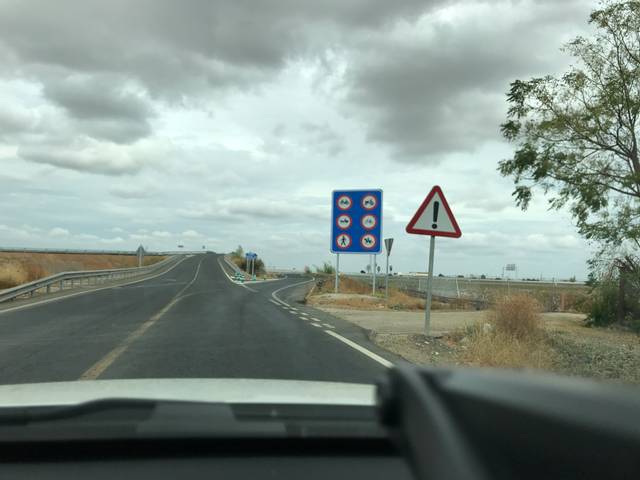
Region: Spain
Coordinates: 37.468, -5.971